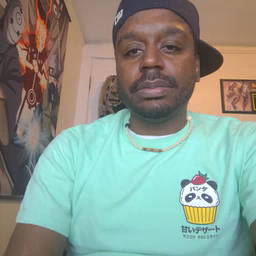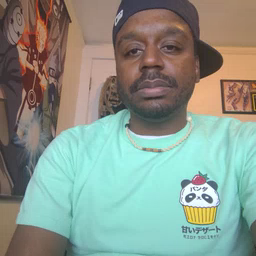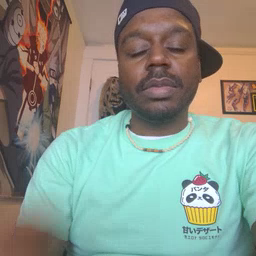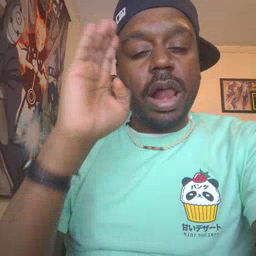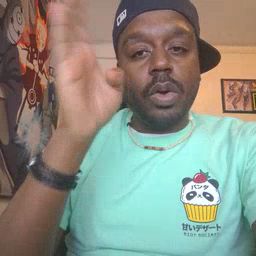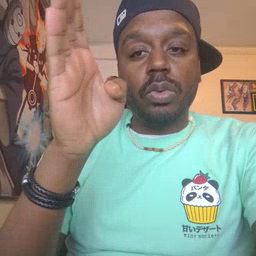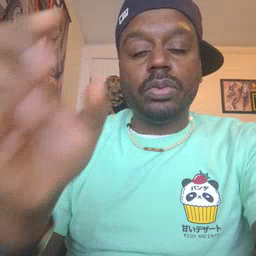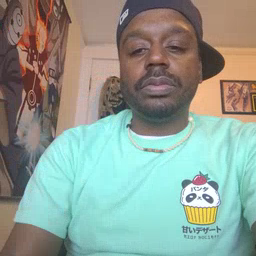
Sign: hello